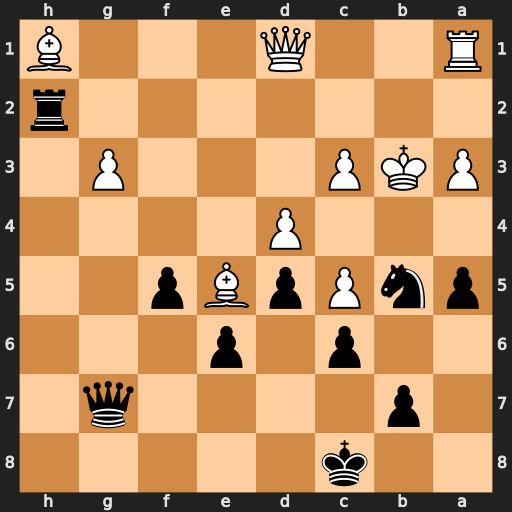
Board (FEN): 2k5/1p4q1/2p1p3/pnPpBp2/3P4/PKP3P1/7r/R2Q3B
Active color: b
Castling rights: -
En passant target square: -
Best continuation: a4+ Kxa4 Nxc3+